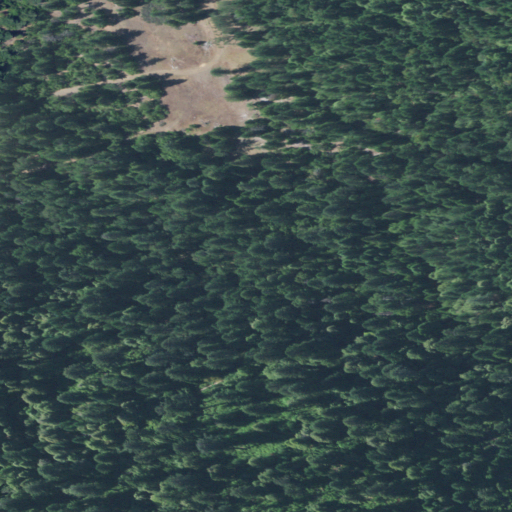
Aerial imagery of valley in Oregon named Hansford Gulch containing evergreen forest, shrub, grassland, mixed forest, and woody wetlands